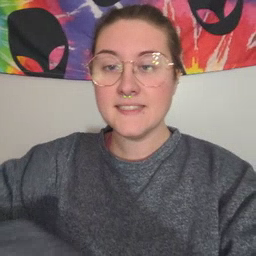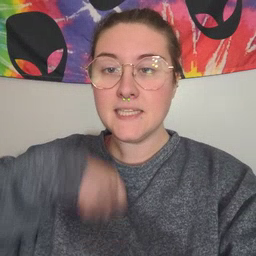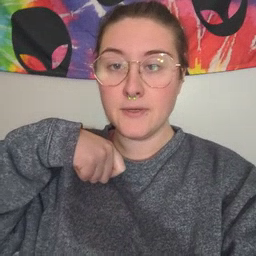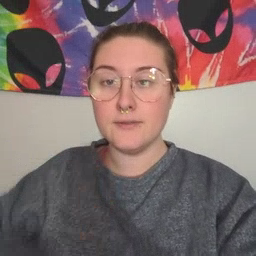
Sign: zipper